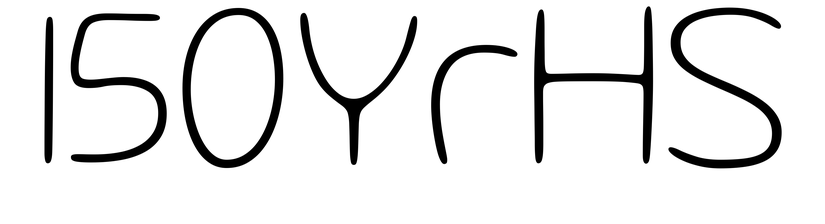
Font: Gluten_Thin